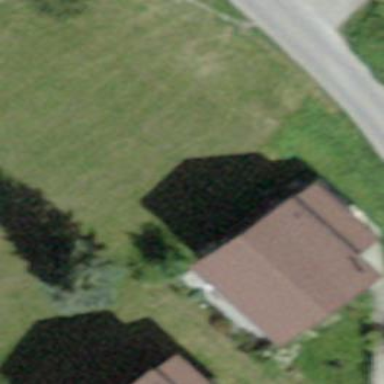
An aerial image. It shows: Simple and straightforward house.